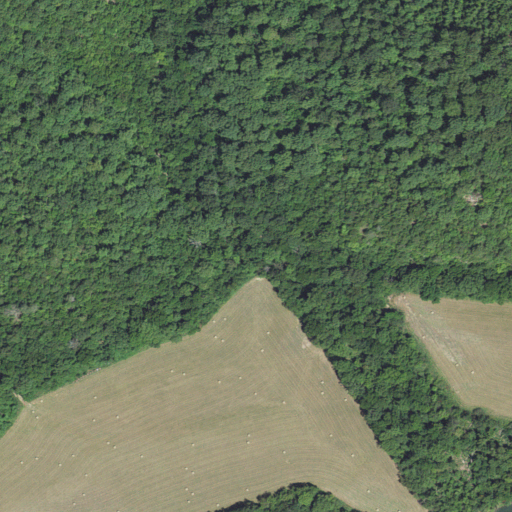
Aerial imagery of valley in Missouri named Cotton Patch Hollow containing deciduous forest, pasture, and shrub